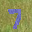
Label: 7